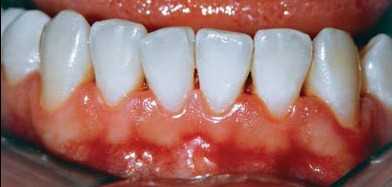
Condition: Gingivitis